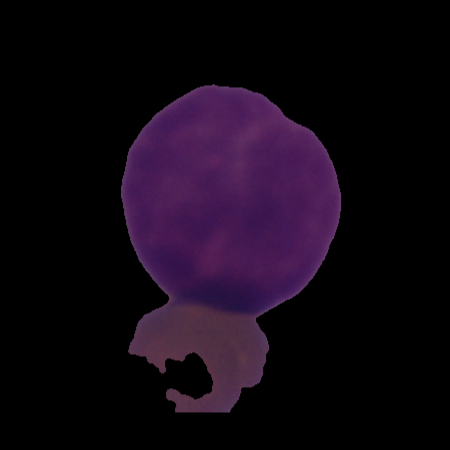
Label: cancer